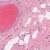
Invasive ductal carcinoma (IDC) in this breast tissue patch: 0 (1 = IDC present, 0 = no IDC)